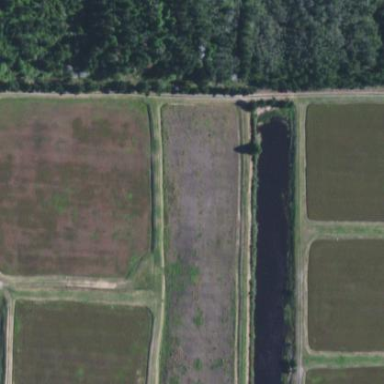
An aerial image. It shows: Farmland with cranberries as the crop.